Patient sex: F
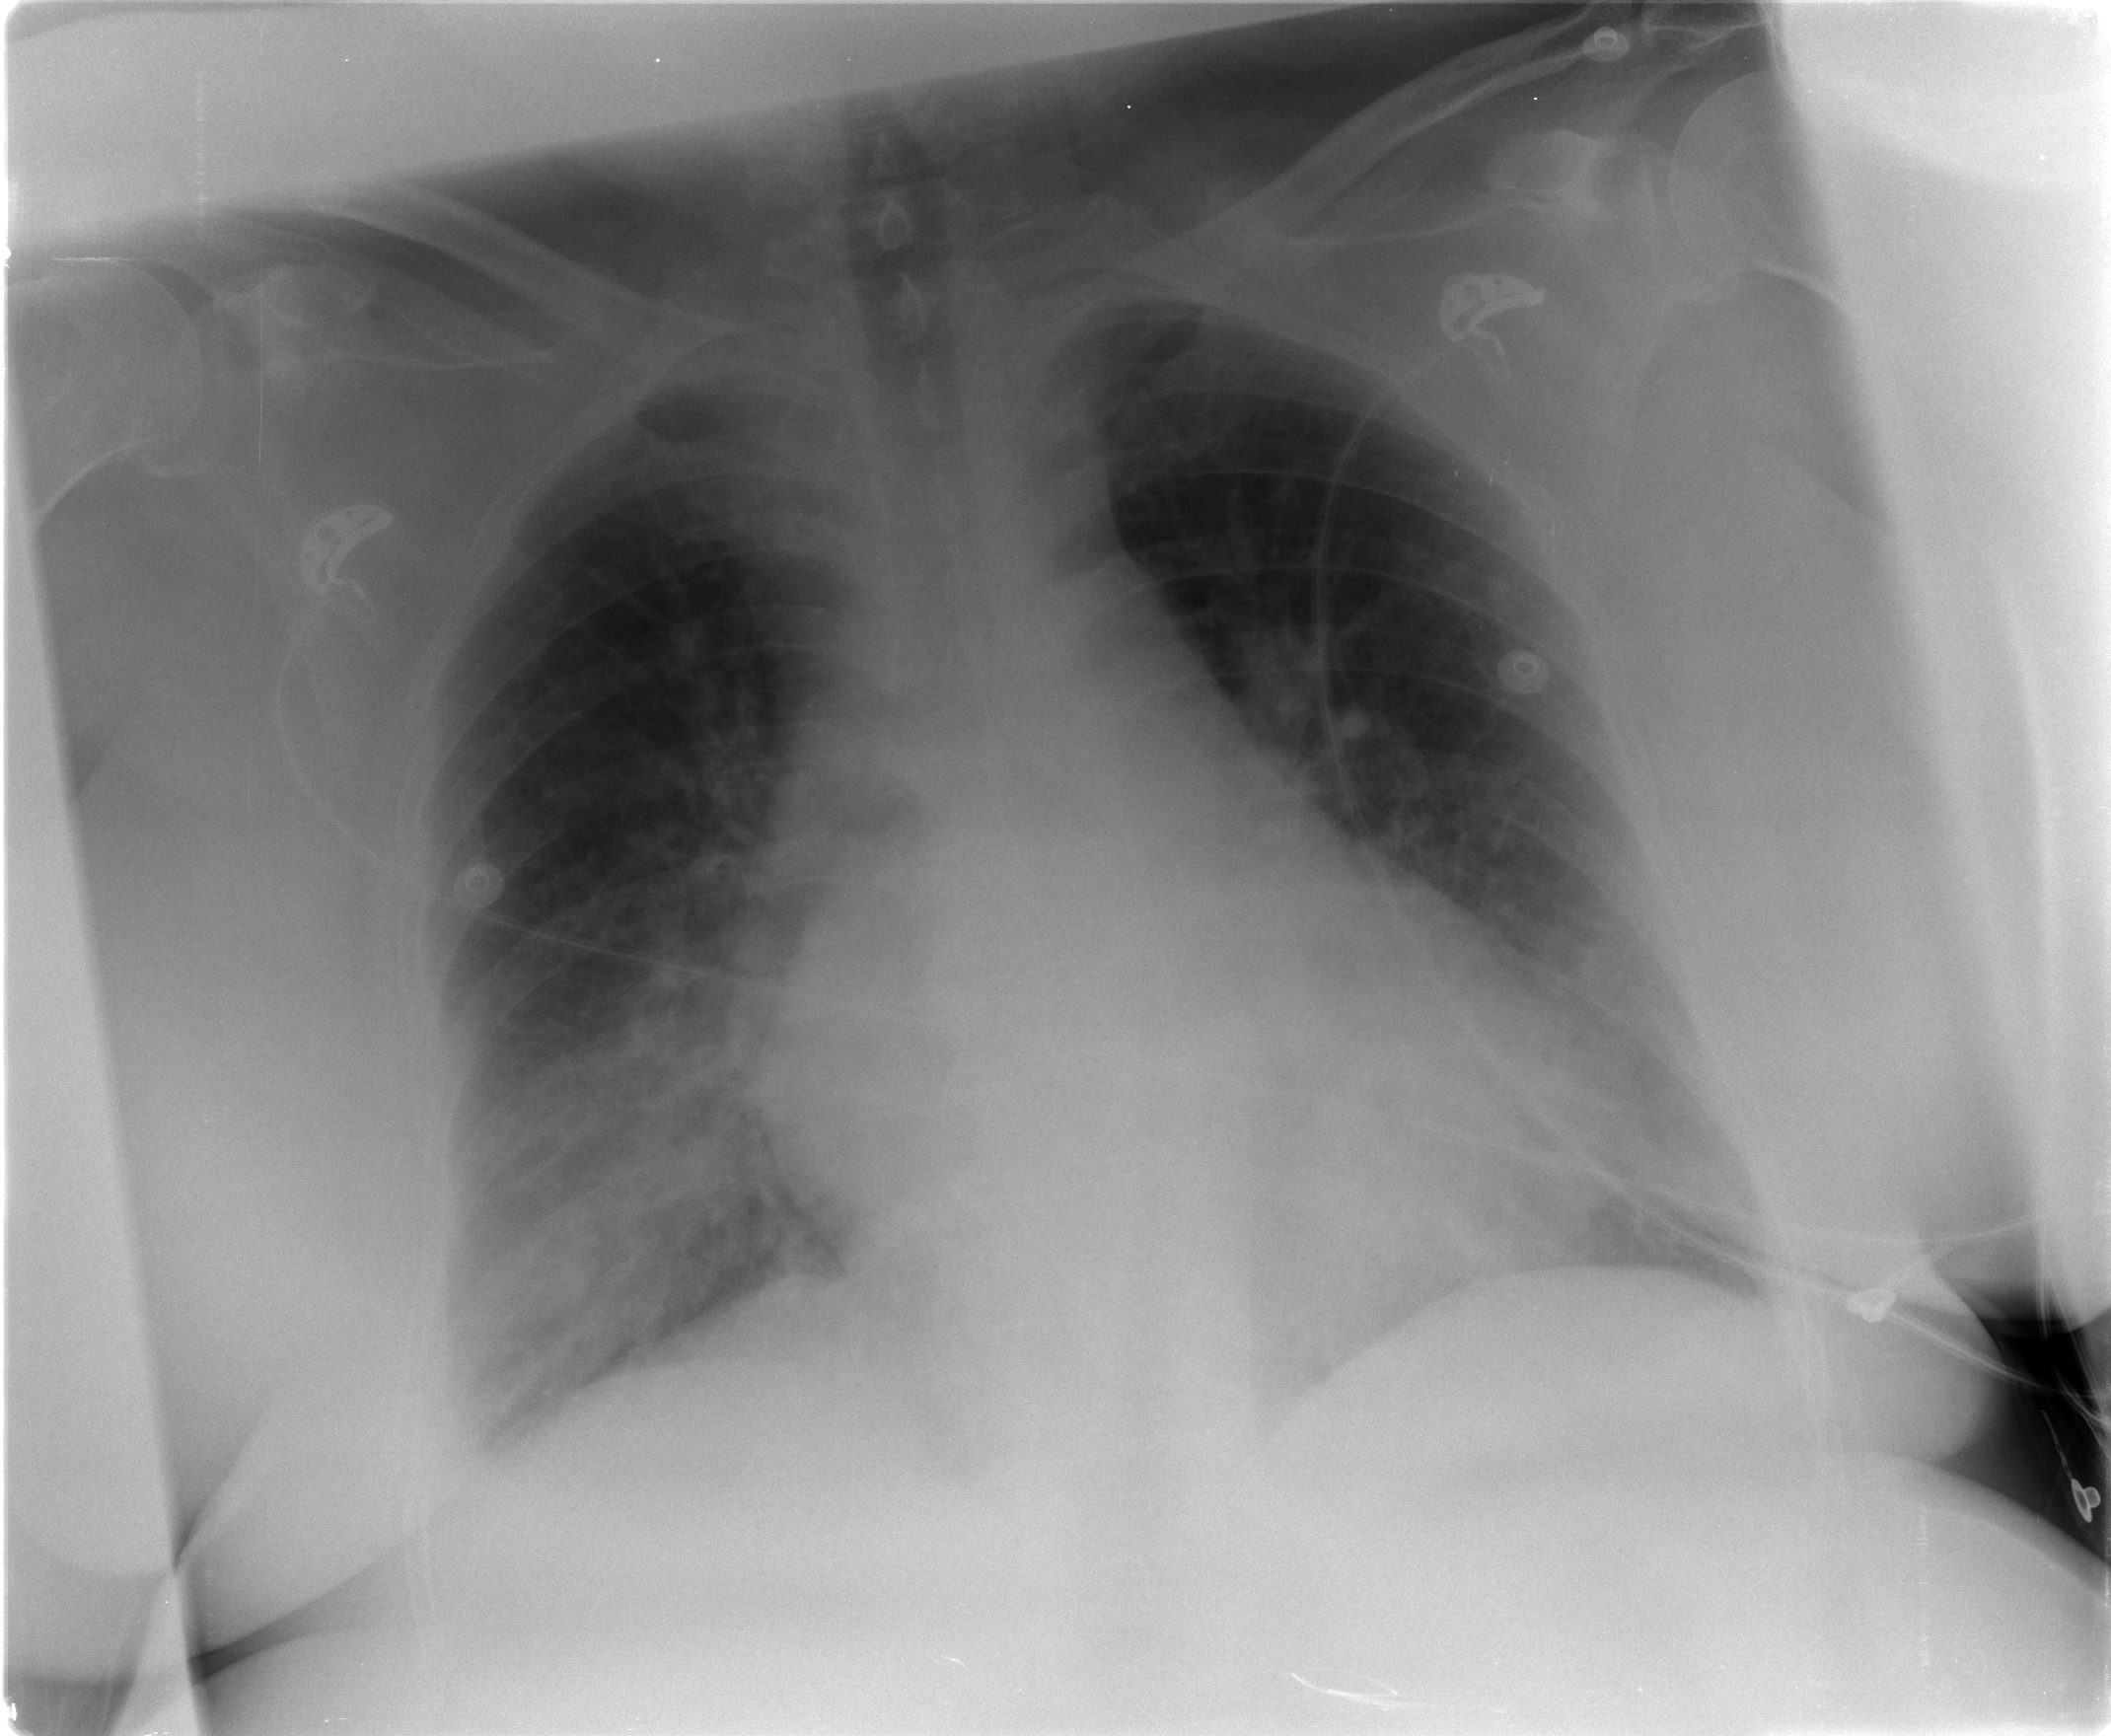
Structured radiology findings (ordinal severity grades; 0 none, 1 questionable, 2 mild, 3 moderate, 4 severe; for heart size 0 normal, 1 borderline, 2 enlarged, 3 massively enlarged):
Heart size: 1
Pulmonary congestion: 2
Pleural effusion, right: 2
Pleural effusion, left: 2
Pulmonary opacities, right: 2
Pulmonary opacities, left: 2
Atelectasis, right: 2
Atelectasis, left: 2